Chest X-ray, PA view. Patient: 31 years old, sex M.
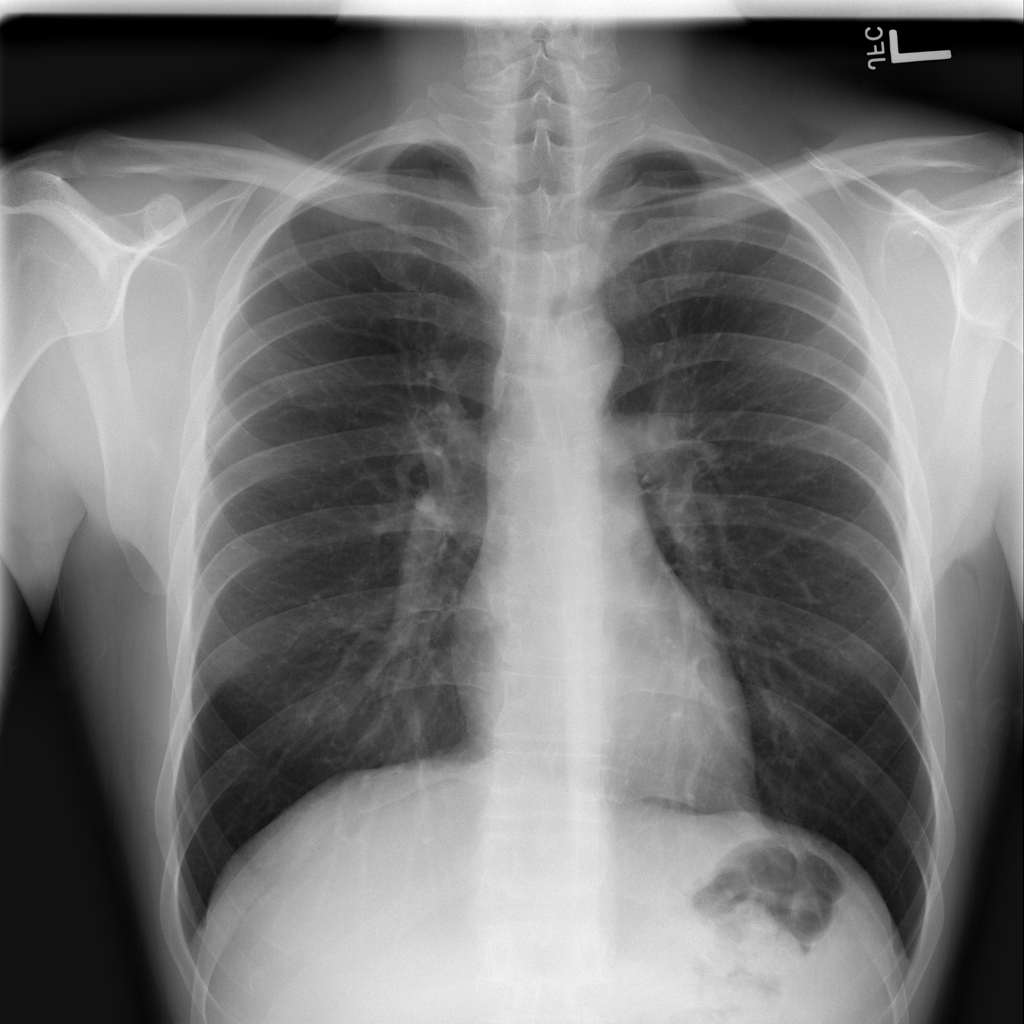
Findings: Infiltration